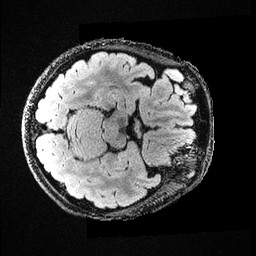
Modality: FLAIR
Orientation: axial
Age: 41
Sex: female
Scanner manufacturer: ge
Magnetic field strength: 3 T
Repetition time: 4.802 s
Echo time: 0.1158 s